Question: I am building an flutter app and I need to pass function to other widget.

I have these 8 TextFormFields with values in it.
When I press the grey button "Smazat hodnoty pasazeru" it should clear all the text fields.
I have the textfields in one file and the button in another file .
I think I can just send the function to clear the boxes to my button widget but it doesn't work.
This is my full code of
'''
import 'package:flutter/services.dart';
import 'deleteBtn.dart';
class Pasazeri extends StatefulWidget {
@override
_PasazeriState createState() => _PasazeriState();
}
class _PasazeriState extends State<Pasazeri> {
final FocusNode pasazer1 = FocusNode();
final FocusNode pasazer2 = FocusNode();
final FocusNode pasazer3 = FocusNode();
final FocusNode pasazer4 = FocusNode();
final FocusNode pasazer5 = FocusNode();
final FocusNode pasazer6 = FocusNode();
final FocusNode pasazer7 = FocusNode();
final FocusNode pasazer8 = FocusNode();
TextEditingController contPasazer1 = TextEditingController();
TextEditingController contPasazer2 = TextEditingController();
TextEditingController contPasazer3 = TextEditingController();
TextEditingController contPasazer4 = TextEditingController();
TextEditingController contPasazer5 = TextEditingController();
TextEditingController contPasazer6 = TextEditingController();
TextEditingController contPasazer7 = TextEditingController();
TextEditingController contPasazer8 = TextEditingController();
_fieldFocusChange(
BuildContext context, FocusNode currentFocus, FocusNode nextFocus) {
currentFocus.unfocus();
FocusScope.of(context).requestFocus(nextFocus);
}
void clearBoxes() {
setState(() {
contPasazer1.clear();
contPasazer2.clear();
contPasazer3.clear();
contPasazer4.clear();
contPasazer5.clear();
contPasazer6.clear();
contPasazer7.clear();
contPasazer8.clear();
});
}
Widget pasazer(cisloPasazer, controller, focusnode, next) {
return Container(
margin: EdgeInsets.only(left: 8),
child: Row(
children: <Widget>[
Text(
"$cisloPasazer. pasazer: ",
style: TextStyle(fontSize: 14.5, fontWeight: FontWeight.w500),
),
Container(
padding: EdgeInsets.only(left: 3),
width: 40,
height: 25,
decoration: BoxDecoration(
color: Color(0xFFFFDD80),
borderRadius: BorderRadius.all(Radius.circular(10))),
child: Center(
child: TextFormField(
controller: controller,
focusNode: focusnode,
textInputAction: TextInputAction.next,
onChanged: (String str) => DeleteBtn(delete: clearBoxes),
onFieldSubmitted: (term) {
_fieldFocusChange(context, focusnode, next);
},
style: TextStyle(
color: Colors.black,
fontSize: 15,
fontWeight: FontWeight.w600),
cursorWidth: 1,
textAlign: TextAlign.center,
textAlignVertical: TextAlignVertical.center,
decoration: InputDecoration(
contentPadding: EdgeInsets.symmetric(vertical: 9),
border: InputBorder.none,
hintText: "",
hintStyle: TextStyle(
color: Color(0xFF9c9a98),
),
),
keyboardType: TextInputType.number,
inputFormatters: <TextInputFormatter>[
WhitelistingTextInputFormatter.digitsOnly,
LengthLimitingTextInputFormatter(3),
],
),
),
),
Text(" kg",
style: TextStyle(fontSize: 14.5, fontWeight: FontWeight.w500))
],
),
);
}
@override
Widget build(BuildContext context) {
return Container(
margin: EdgeInsets.only(
top: MediaQuery.of(context).size.height * 0.015,
bottom: MediaQuery.of(context).size.height * 0.015,
left: 8,
right: 8),
padding: EdgeInsets.symmetric(
vertical: MediaQuery.of(context).size.height * 0.012),
decoration: BoxDecoration(
color: Color(0xFFa38b5f),
borderRadius: BorderRadius.all(Radius.circular(20)),
),
child: Column(
children: <Widget>[
Container(
margin: EdgeInsets.symmetric(vertical: 6, horizontal: 10),
child: Row(
mainAxisAlignment: MainAxisAlignment.spaceBetween,
children: <Widget>[
pasazer(1, contPasazer1, pasazer1, pasazer2),
Container(
margin: EdgeInsets.only(right: 8),
child: Row(
children: <Widget>[
pasazer(5, contPasazer5, pasazer5, pasazer6),
],
),
)
],
),
),
Container(
margin: EdgeInsets.symmetric(vertical: 6, horizontal: 10),
child: Row(
mainAxisAlignment: MainAxisAlignment.spaceBetween,
children: <Widget>[
pasazer(2, contPasazer2, pasazer2, pasazer3),
Container(
margin: EdgeInsets.only(right: 8),
child: Row(
children: <Widget>[
pasazer(6, contPasazer6, pasazer6, pasazer7),
],
),
)
],
),
),
Container(
margin: EdgeInsets.symmetric(vertical: 6, horizontal: 10),
child: Row(
mainAxisAlignment: MainAxisAlignment.spaceBetween,
children: <Widget>[
pasazer(3, contPasazer3, pasazer3, pasazer4),
Container(
margin: EdgeInsets.only(right: 8),
child: Row(
children: <Widget>[
pasazer(7, contPasazer7, pasazer7, pasazer8),
],
),
)
],
),
),
Container(
margin: EdgeInsets.symmetric(vertical: 6, horizontal: 10),
child: Row(
mainAxisAlignment: MainAxisAlignment.spaceBetween,
children: <Widget>[
pasazer(4, contPasazer4, pasazer4, pasazer5),
Container(
margin: EdgeInsets.only(right: 8),
child: Row(
children: <Widget>[
Container(
margin: EdgeInsets.only(left: 8),
child: Row(
children: <Widget>[
Text(
"8. pasazer: ",
style: TextStyle(
fontSize: 14.5, fontWeight: FontWeight.w500),
),
Container(
padding: EdgeInsets.only(left: 3),
width: 40,
height: 25,
decoration: BoxDecoration(
color: Color(0xFFFFDD80),
borderRadius:
BorderRadius.all(Radius.circular(10))),
child: Center(
child: TextFormField(
controller: contPasazer8,
focusNode: pasazer8,
textInputAction: TextInputAction.done,
onFieldSubmitted: (term) {
pasazer8.unfocus();
},
style: TextStyle(
color: Colors.black,
fontSize: 15,
fontWeight: FontWeight.w600),
cursorWidth: 1,
textAlign: TextAlign.center,
textAlignVertical: TextAlignVertical.center,
decoration: InputDecoration(
contentPadding:
EdgeInsets.symmetric(vertical: 9),
border: InputBorder.none,
hintText: "",
hintStyle: TextStyle(
color: Color(0xFF9c9a98),
),
),
keyboardType: TextInputType.number,
inputFormatters: <TextInputFormatter>[
WhitelistingTextInputFormatter.digitsOnly,
LengthLimitingTextInputFormatter(3),
],
onChanged: (String str) {},
),
),
),
Text(" kg",
style: TextStyle(
fontSize: 14.5,
fontWeight: FontWeight.w500))
],
),
),
],
),
)
],
),
),
],
),
);
}
}
'''
And here is my code of
'''
class DeleteBtn extends StatelessWidget {
final Function delete;
DeleteBtn({this.delete});
@override
Widget build(BuildContext context) {
return Expanded(
child: Container(
height: 40,
margin: EdgeInsets.only(right: 8),
decoration: BoxDecoration(
color: Color(0xFF616161),
borderRadius: BorderRadius.all(Radius.circular(20)),
),
child: FlatButton(
padding: EdgeInsets.symmetric(horizontal: 0),
child: Text(
"Smazat hodnoty pasazeru",
style: TextStyle(fontSize: 10),
),
onPressed: () {
print(delete);
delete();
},
),
),
);
}
}
'''
When i press the button i need to call the function 'clearBoxes()' which is in the
I added 'print(delete);' to 'onPressed:' and it gives me:
'''
The following NoSuchMethodError was thrown while handling a gesture:
The method 'call' was called on null.
Receiver: null
Tried calling: call()
'''
So i think it's problem with passing the function.
Does anyone know how can i fix it?
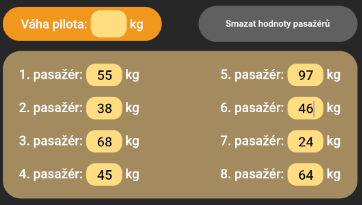
Answer: There were certain problem in your code which were not letting you achieve this thing. I will point it down for you:
- 'setState()''clearBoxes()''setState''value''state''+1''Counter''setState(() => contPasazer1.text = "New value")'- 'function''delete: () => your_function_name''delete: clearBoxes''void''dart formatting error'
Let us look at the corrected code for the above instance:
'''
void clearBoxed(){
// no need of setState
contPasazer1.clear();
contPasazer2.clear();
contPasazer3.clear();
contPasazer4.clear();
contPasazer5.clear();
contPasazer6.clear();
contPasazer7.clear();
contPasazer8.clear();
}
'''
Passing the 'clearBoxes()' correctly to your 'DeleteBtn' class argument 'delete'. Do give a read on <URL>
'''
// you can also do this (){ clearBoxes() }, but below is more dart way or JS way
onChanged: (String str) => DeleteBtn(delete: () => clearBoxes())
'''
Also, I wonder, why do you use 'DeleteBtn()' in your 'onChanged()'? If you want to use it as a button, just place there simply, and use the button
> 'onChanged()' will be called every time you start writing in your specified 'TextFormField'. This is not a best practise, I would suggest
For cleaner approach, you can just call the method 'clearBoxes()', when you start typing something like this:
'''
onChanged: (String str) => clearBoxes()
'''
And wherever you wanna use your button, you can use it by placing the 'DeleteBtn' and that is it like below:
'''
Row(
children: [
TextFormField(
onChanged: (String str) => clearBoxes()
),
DeleteBtn(delete: () => clearBoxes())
]
)
'''
Consider using the best practices, it will help you in the long run.
I am showing my code to show how things are working. .
'clearBoxes()''DeleteBtn(delete: () => clearBoxes())'
'''
class _MyHomePageState extends State<MyHomePage> {
TextEditingController contPasazer1 = TextEditingController();
TextEditingController contPasazer2 = TextEditingController();
TextEditingController contPasazer3 = TextEditingController();
// no need of setState()
void clearBoxes() {
contPasazer1.clear();
contPasazer2.clear();
contPasazer3.clear();
}
@override
Widget build(BuildContext context) {
return Scaffold(
appBar: AppBar(
title: Text(widget.title),
),
body: Container(
height: double.infinity,
width: double.infinity,
padding: EdgeInsets.symmetric(horizontal: 20.0),
child: Column(
crossAxisAlignment: CrossAxisAlignment.center,
mainAxisAlignment: MainAxisAlignment.center,
children: [
TextFormField(controller: contPasazer1),
SizedBox(height: 20.0),
TextFormField(controller: contPasazer2),
SizedBox(height: 20.0),
TextFormField(controller: contPasazer3),
SizedBox(height: 20.0),
// Your delete button from another class
DeleteBtn(delete: () => clearBoxes())
]
)
)
);
}
}
// Your other class
class DeleteBtn extends StatelessWidget {
final Function delete;
DeleteBtn({this.delete});
@override
Widget build(BuildContext context) {
return Expanded(
child: Container(
height: 40,
margin: EdgeInsets.only(right: 8),
decoration: BoxDecoration(
color: Color(0xFF616161),
borderRadius: BorderRadius.all(Radius.circular(20)),
),
child: FlatButton(
padding: EdgeInsets.symmetric(horizontal: 0),
child: Text(
"Smazat hodnoty pasazeru",
style: TextStyle(fontSize: 10),
),
onPressed: () {
print(delete);
delete();
},
),
),
);
}
}
'''
Don't look at the UI, I would request you to look at the functionality. I have used your 'DeleteBtn' only, but did not come fine with the layout, so apologies.
<URL>